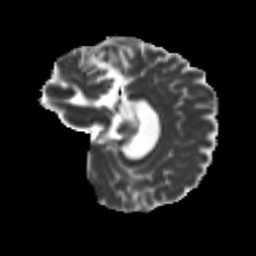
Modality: MD
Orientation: sagittal
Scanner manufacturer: siemens
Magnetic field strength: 3 T
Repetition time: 9.2 s
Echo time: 0.084 s